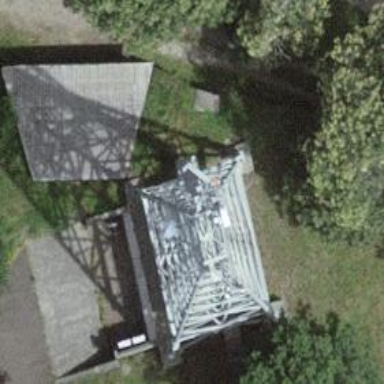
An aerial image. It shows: Antenna made by man.